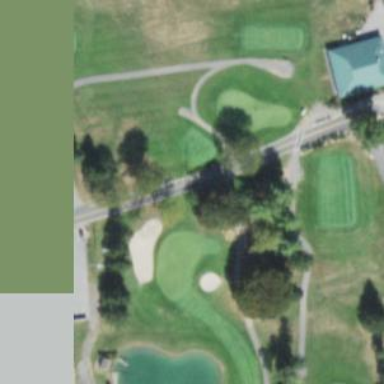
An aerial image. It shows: Service road used as golf cart path.